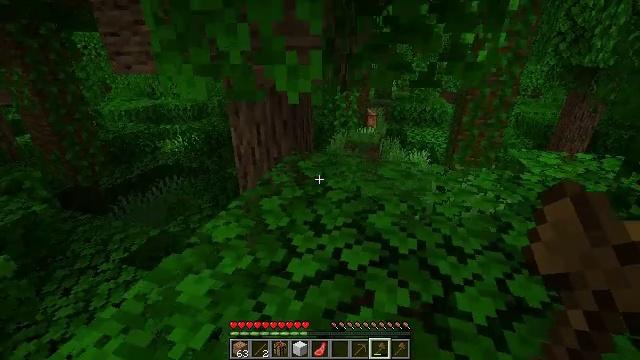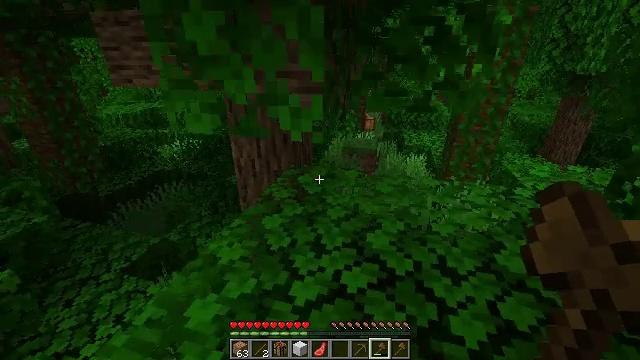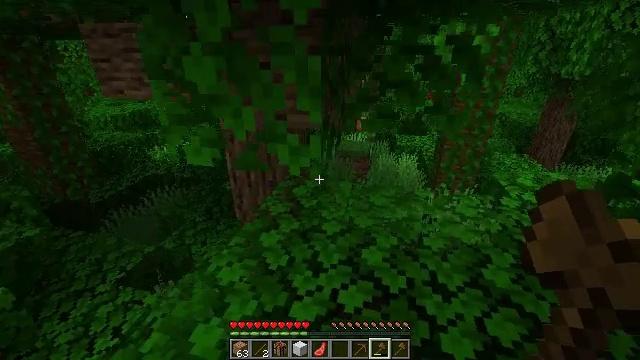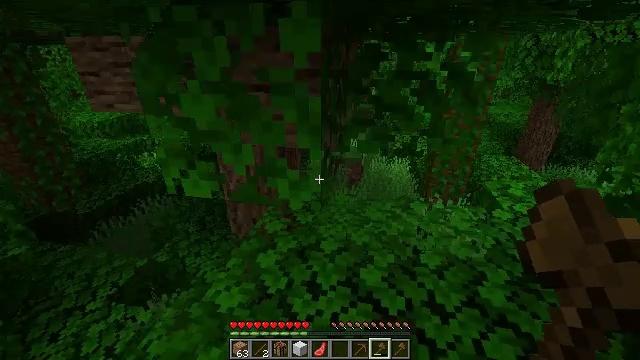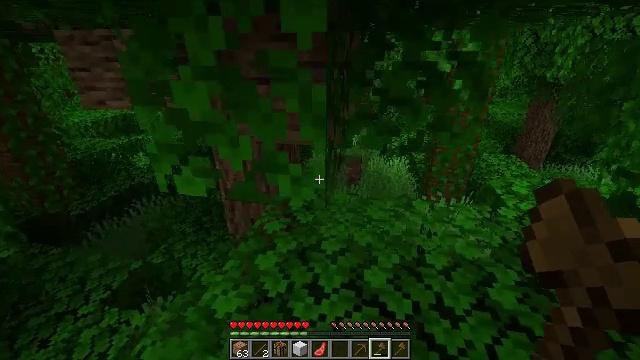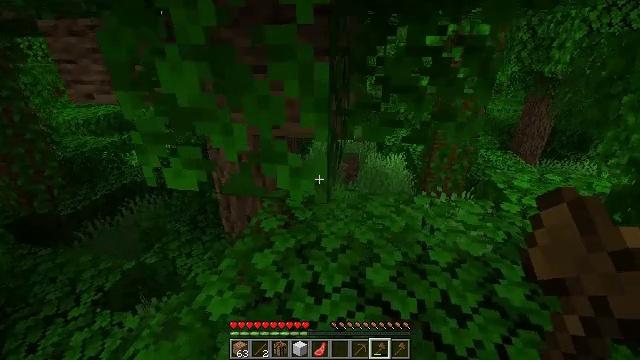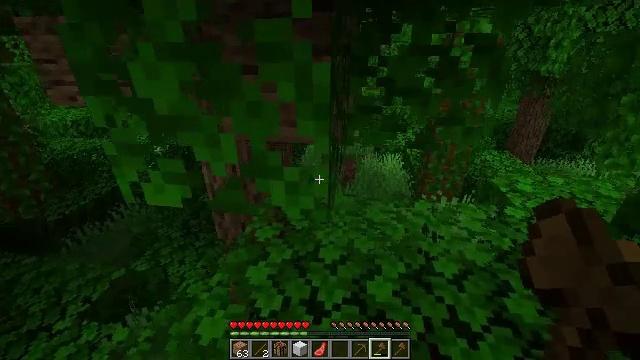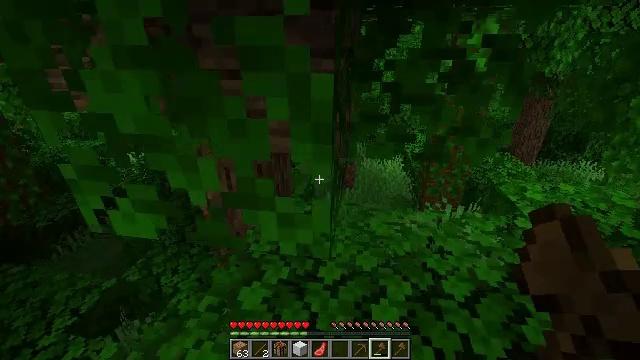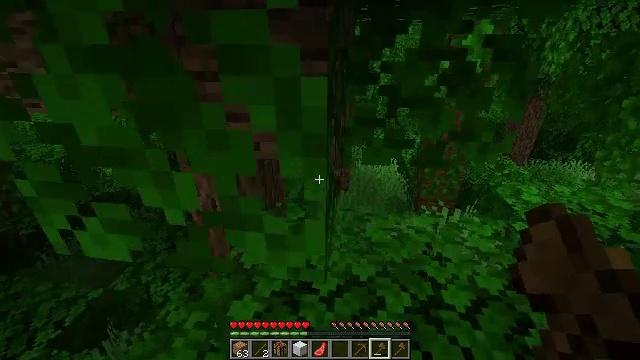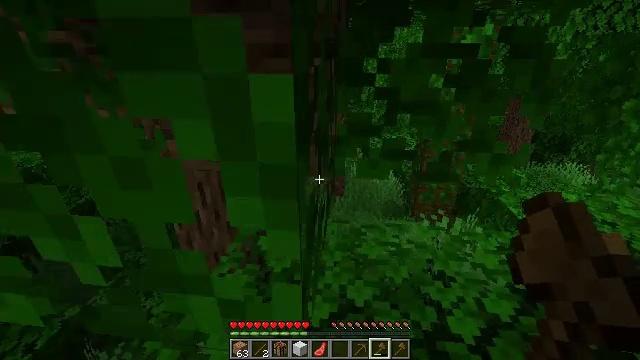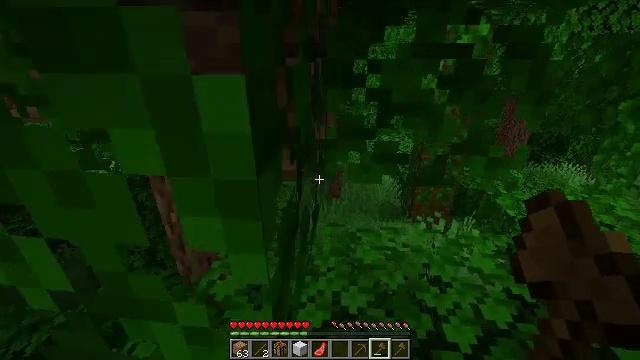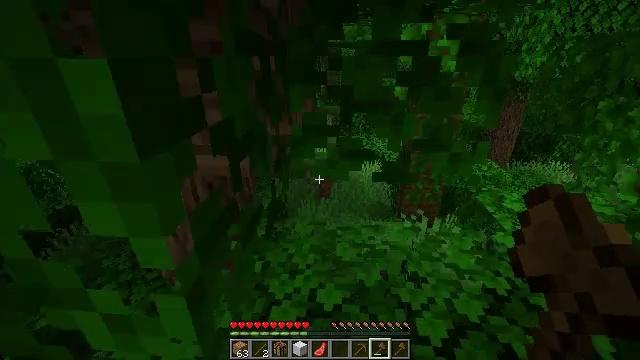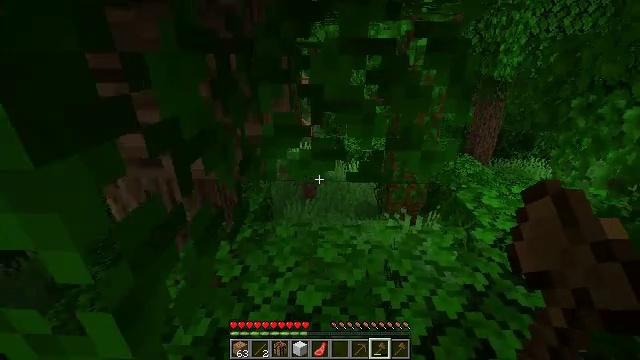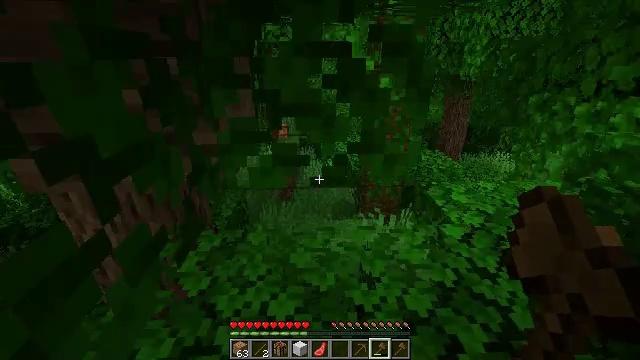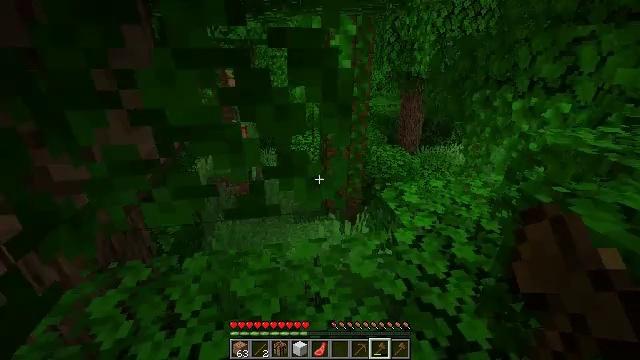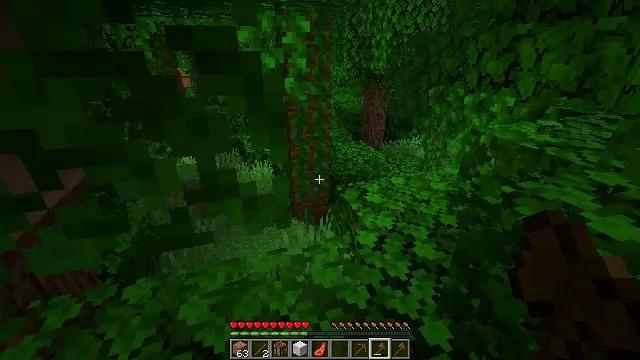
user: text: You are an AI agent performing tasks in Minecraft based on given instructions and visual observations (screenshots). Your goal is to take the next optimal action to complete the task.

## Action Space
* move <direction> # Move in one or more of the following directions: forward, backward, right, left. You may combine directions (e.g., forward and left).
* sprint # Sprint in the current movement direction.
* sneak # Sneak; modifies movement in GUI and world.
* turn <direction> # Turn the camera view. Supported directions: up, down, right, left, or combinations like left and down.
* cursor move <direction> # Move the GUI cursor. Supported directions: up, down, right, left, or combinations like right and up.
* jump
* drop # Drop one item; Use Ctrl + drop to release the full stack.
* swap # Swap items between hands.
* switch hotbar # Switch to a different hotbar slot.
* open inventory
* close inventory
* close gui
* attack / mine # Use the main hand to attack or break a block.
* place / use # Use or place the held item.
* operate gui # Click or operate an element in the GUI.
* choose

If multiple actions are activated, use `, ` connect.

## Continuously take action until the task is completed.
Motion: motion action
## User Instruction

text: Remove and gather vines.
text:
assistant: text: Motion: move forward, jump
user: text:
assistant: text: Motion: move forward, turn right, jump
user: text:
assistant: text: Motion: move forward, turn right
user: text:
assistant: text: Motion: move forward
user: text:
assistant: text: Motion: move forward
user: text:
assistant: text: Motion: move forward, turn right
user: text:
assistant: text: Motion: move forward
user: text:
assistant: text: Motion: move forward, turn right
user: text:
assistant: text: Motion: move forward and move right, turn right
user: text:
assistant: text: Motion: move forward and move right
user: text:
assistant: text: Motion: move forward and move right, turn right
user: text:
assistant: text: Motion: move forward and move right, turn right
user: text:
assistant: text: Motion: move forward and move right, turn right
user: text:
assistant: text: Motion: move forward and move right, turn right
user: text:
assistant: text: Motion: move forward and move right, turn right
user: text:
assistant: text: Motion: move forward and move right, turn right
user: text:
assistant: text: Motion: move forward and move right
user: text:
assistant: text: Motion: move forward and move right
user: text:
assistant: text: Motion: move forward and move right
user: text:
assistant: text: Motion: move forward
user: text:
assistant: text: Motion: move forward
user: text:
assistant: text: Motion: move forward
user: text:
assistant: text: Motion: move forward
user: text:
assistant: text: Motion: move forward
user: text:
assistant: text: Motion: move forward, turn left
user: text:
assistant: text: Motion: move forward, turn left
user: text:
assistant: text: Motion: move forward, turn left
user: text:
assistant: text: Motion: move forward, turn left
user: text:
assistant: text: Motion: move forward, turn left
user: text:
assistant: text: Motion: move forward and move left, turn left